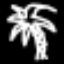
Label: palm tree